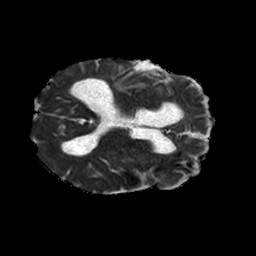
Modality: ADC
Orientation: axial
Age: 77
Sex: female
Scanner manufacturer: philips
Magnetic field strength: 1.5 T
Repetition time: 3.263 s
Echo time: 0.06922 s